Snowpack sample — Snodgrass Mountain, Crested Butte, Colorado (2/4/25, 12:06 PM MST)
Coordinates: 38.923, -106.968
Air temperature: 35 °F
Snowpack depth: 80 cm
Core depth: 80 cm
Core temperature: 32 °F
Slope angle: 14°, slope face: 78°
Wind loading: low
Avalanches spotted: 0
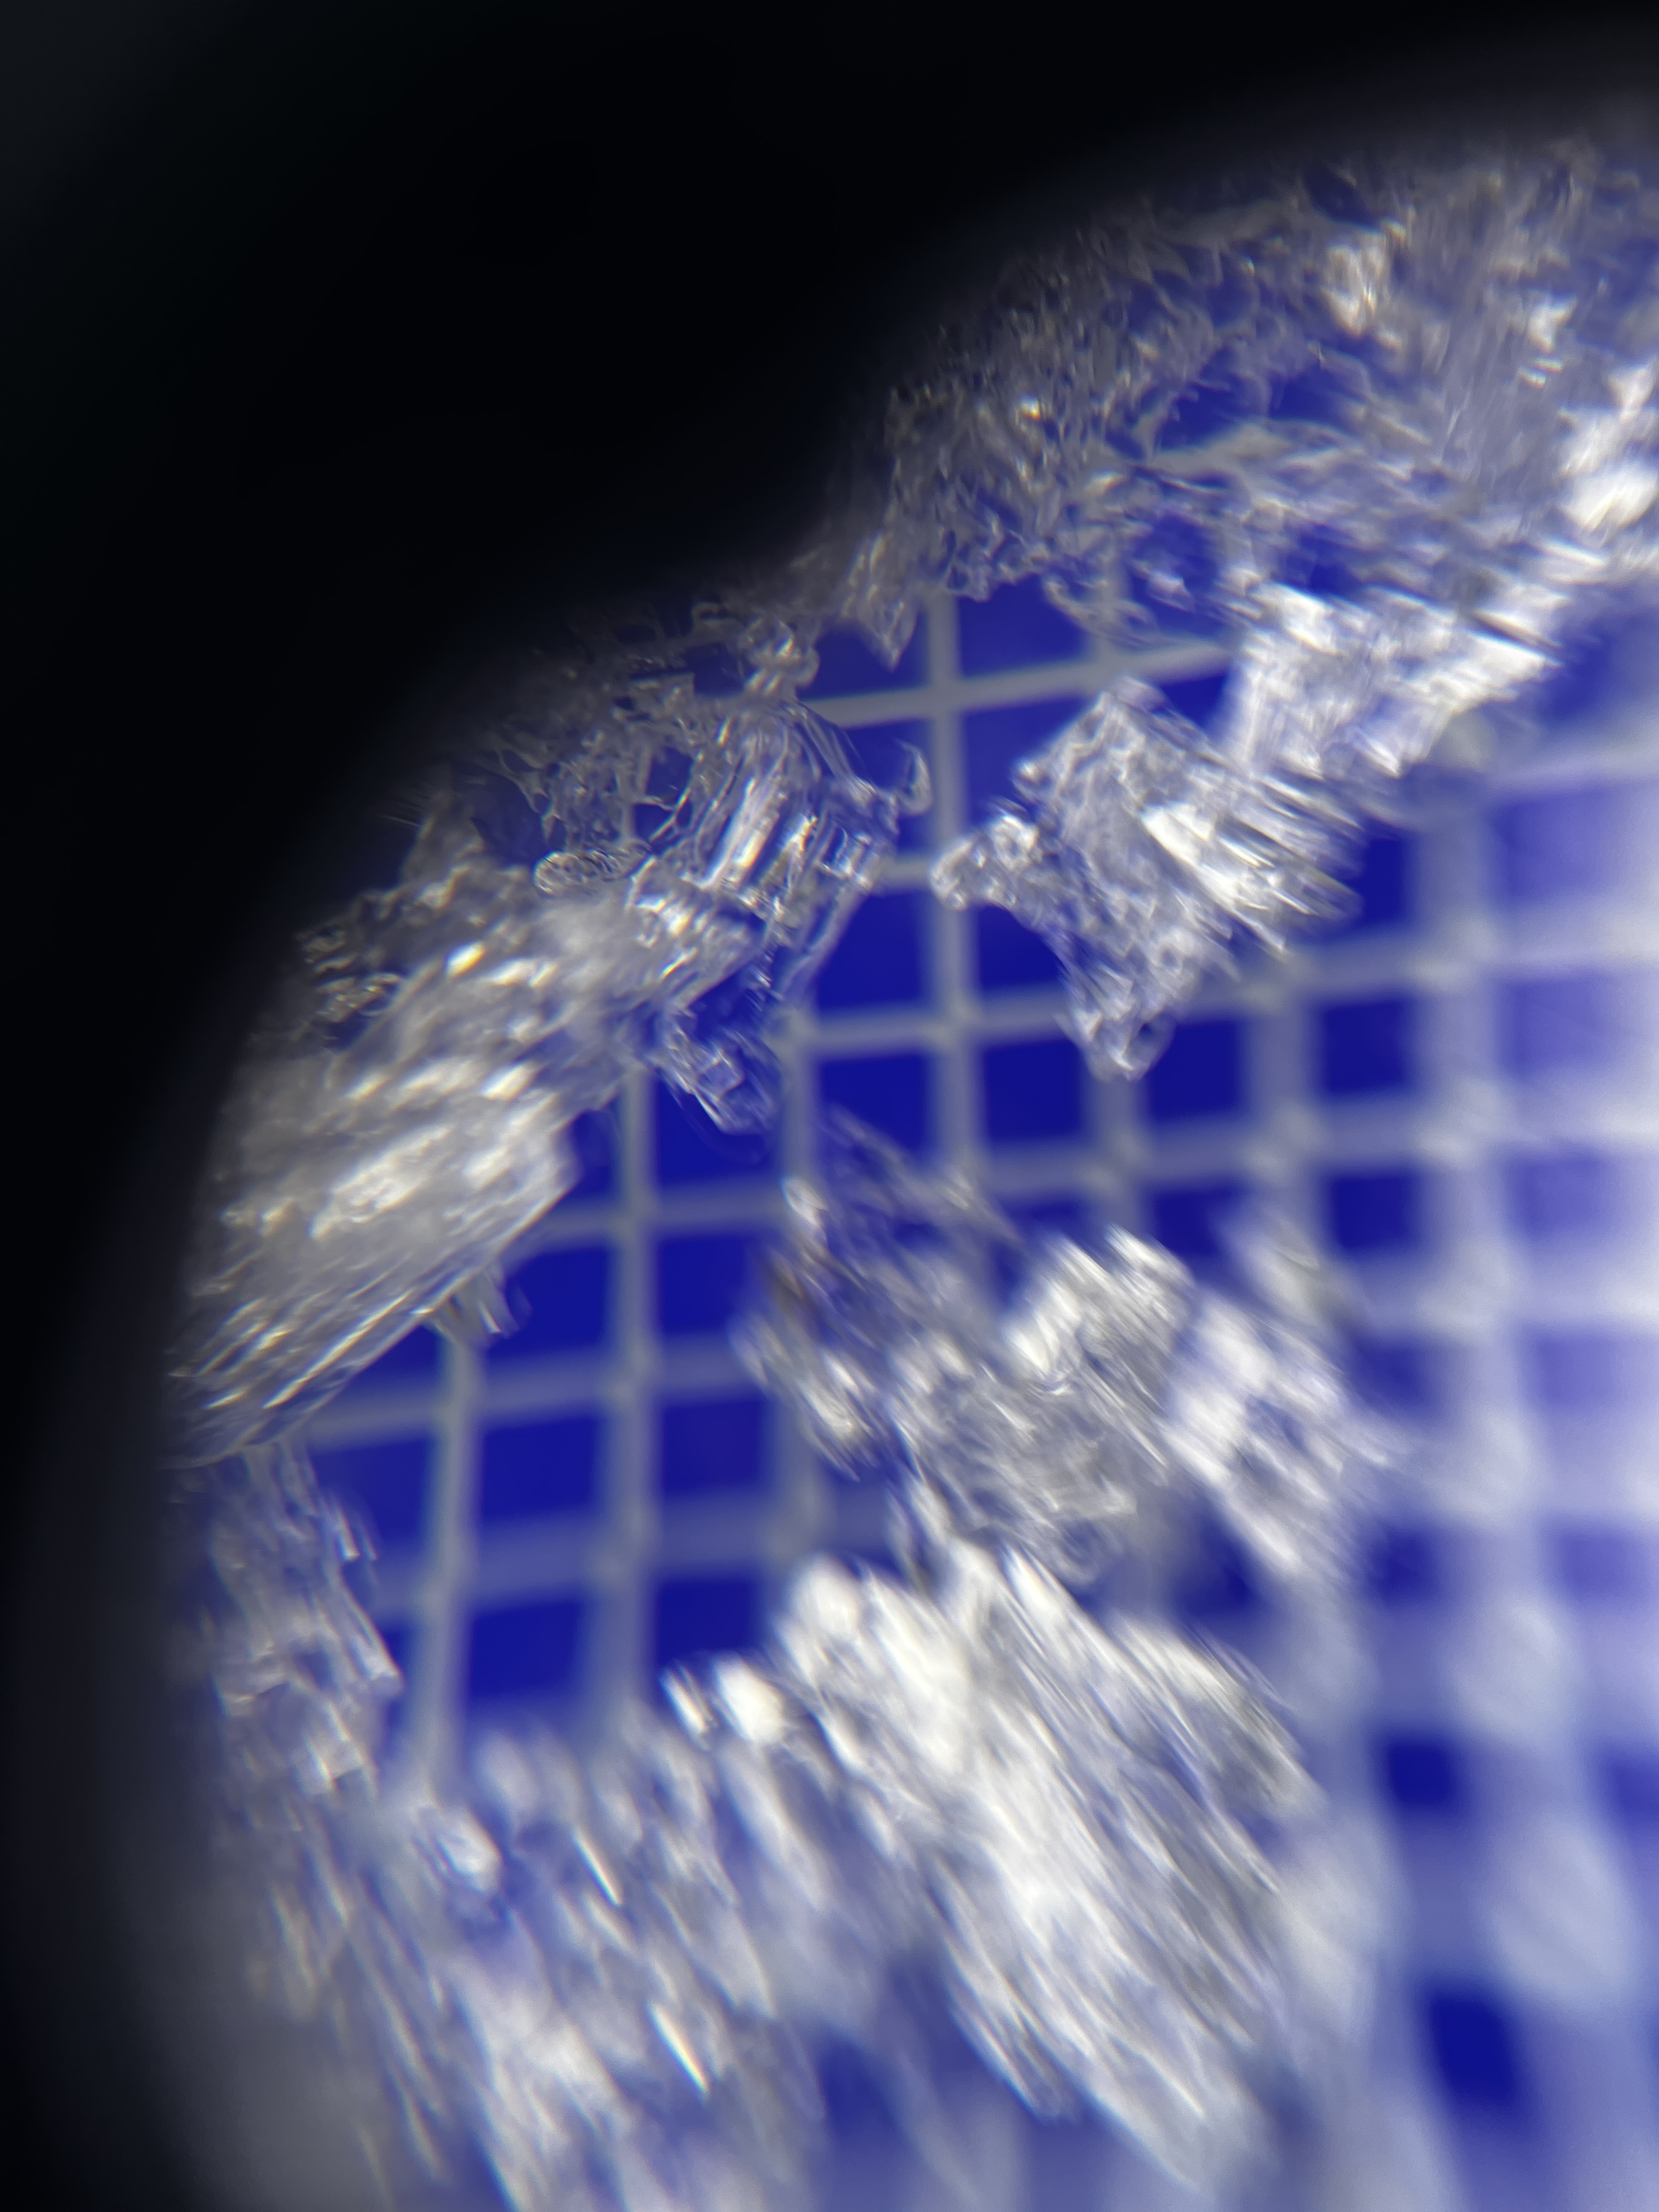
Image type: magnified_profile
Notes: No avalanches nearby, unusually warm weather for the last month reported by residents, Collected 25 yards from treeline